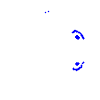
Particle: kaon